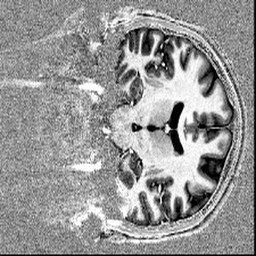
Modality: T1w
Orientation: coronal
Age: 27
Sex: male